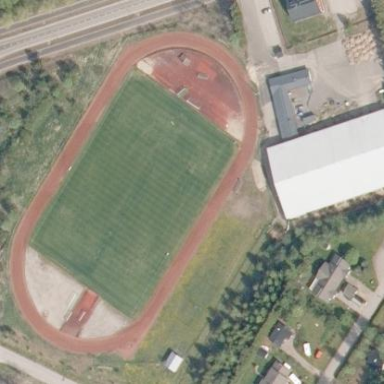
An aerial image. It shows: Sports center with multiple sports facilities.